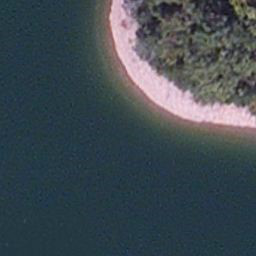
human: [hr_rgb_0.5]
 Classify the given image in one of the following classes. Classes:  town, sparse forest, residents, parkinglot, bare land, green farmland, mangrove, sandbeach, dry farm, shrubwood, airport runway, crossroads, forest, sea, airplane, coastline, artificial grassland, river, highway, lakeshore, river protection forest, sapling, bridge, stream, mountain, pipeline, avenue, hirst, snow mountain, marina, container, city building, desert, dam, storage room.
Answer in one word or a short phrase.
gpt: lakeshore